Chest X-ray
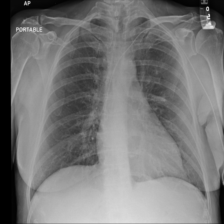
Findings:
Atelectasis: negative
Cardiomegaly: negative
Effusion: negative
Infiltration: negative
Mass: negative
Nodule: negative
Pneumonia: negative
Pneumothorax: negative
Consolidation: negative
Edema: negative
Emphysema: negative
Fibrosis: negative
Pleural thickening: negative
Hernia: negative